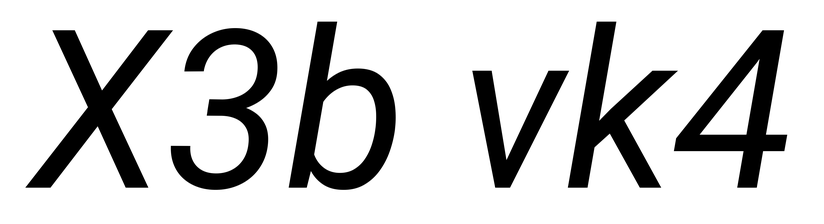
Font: Roboto-Italic_Italic